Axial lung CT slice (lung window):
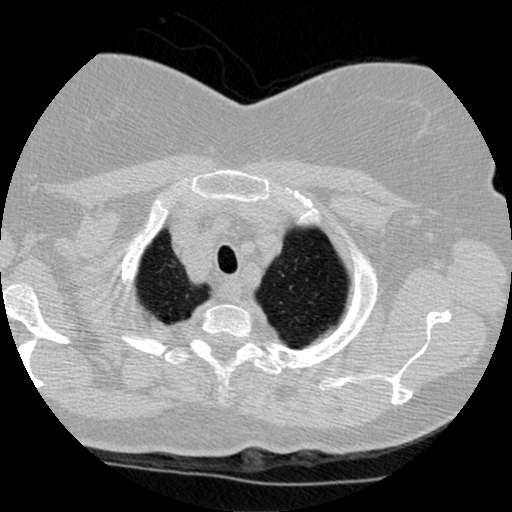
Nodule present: no